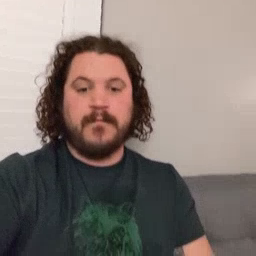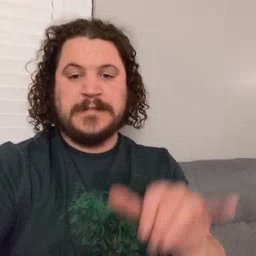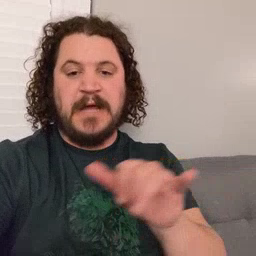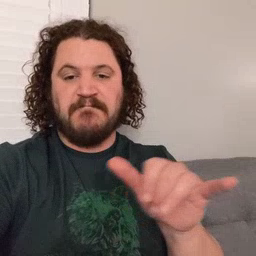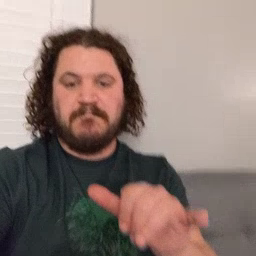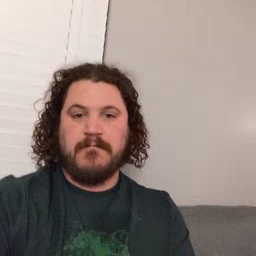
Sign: same